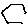
Label: hexagon